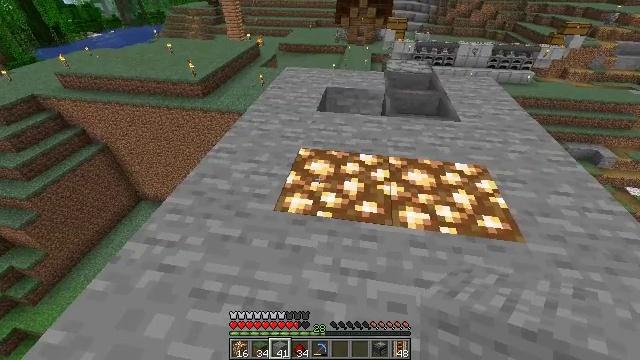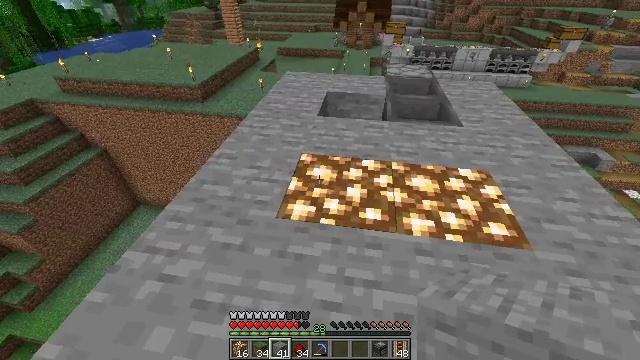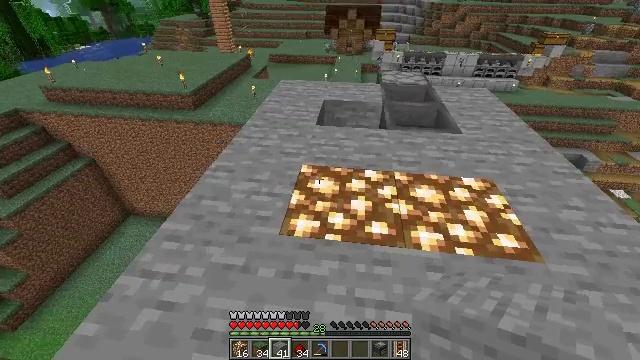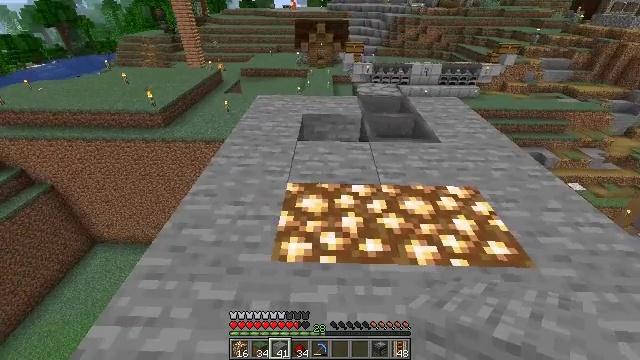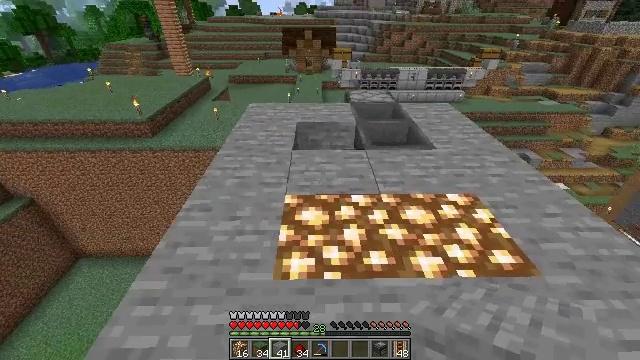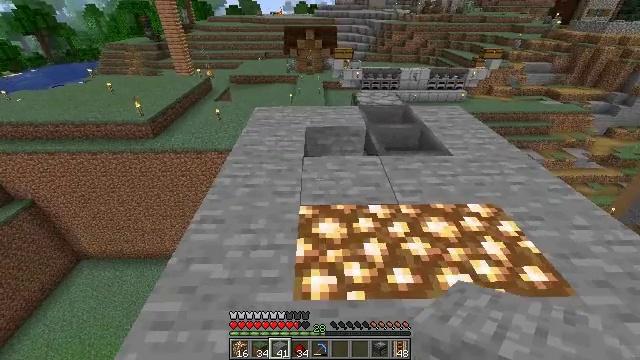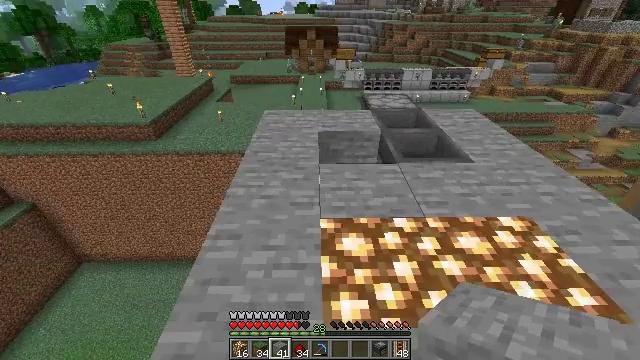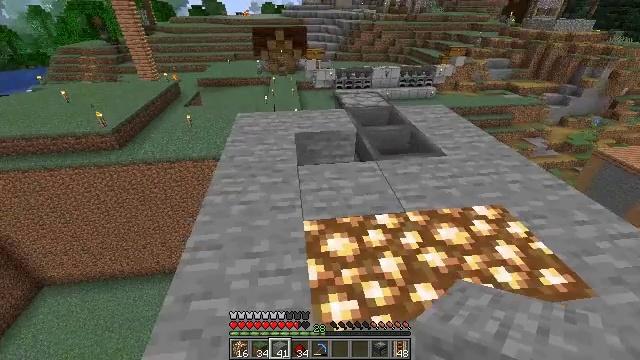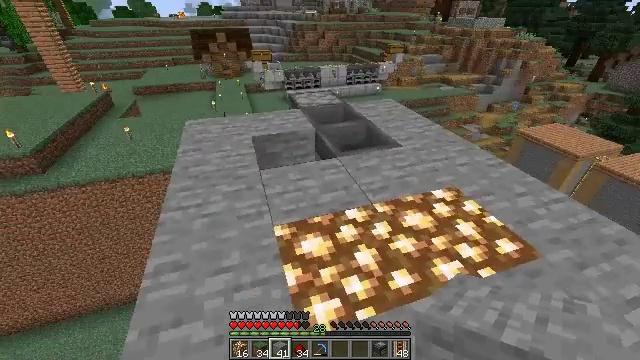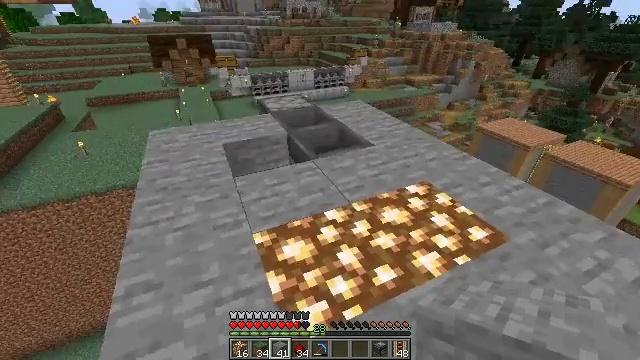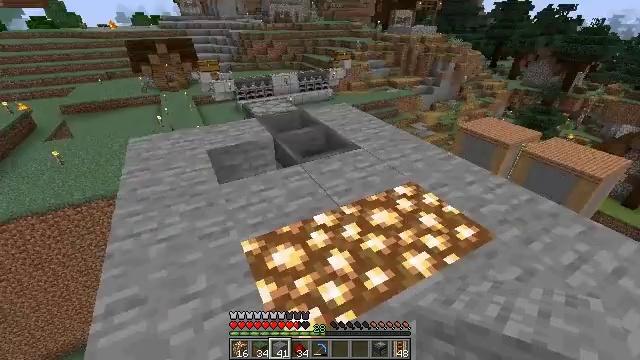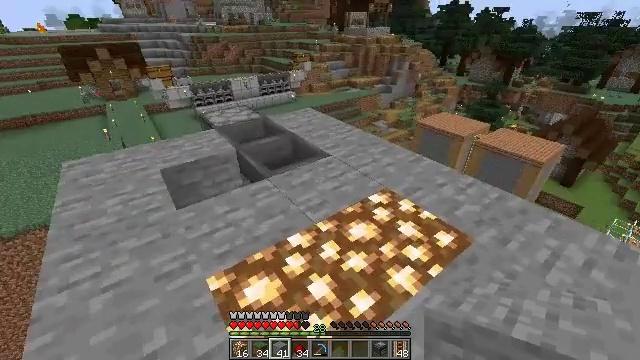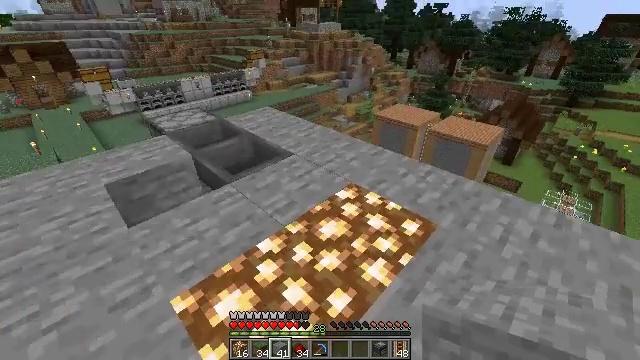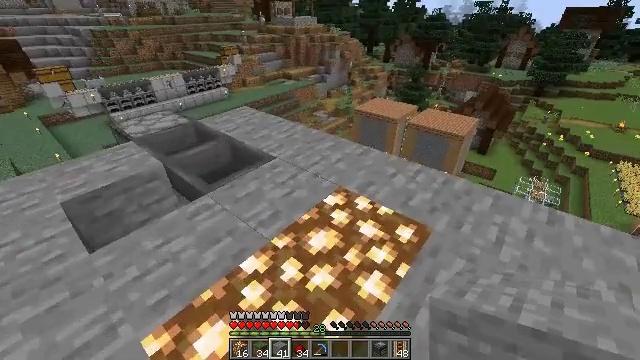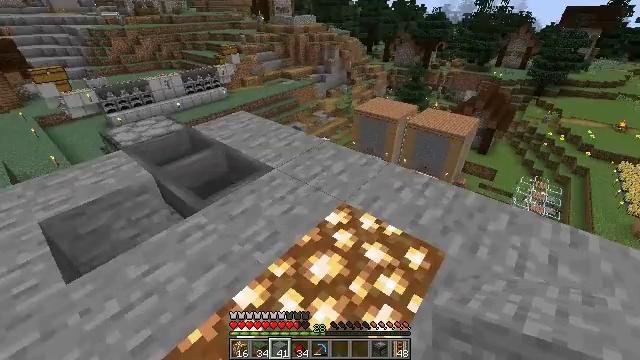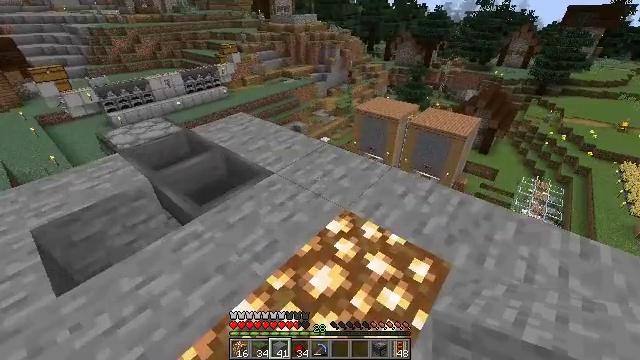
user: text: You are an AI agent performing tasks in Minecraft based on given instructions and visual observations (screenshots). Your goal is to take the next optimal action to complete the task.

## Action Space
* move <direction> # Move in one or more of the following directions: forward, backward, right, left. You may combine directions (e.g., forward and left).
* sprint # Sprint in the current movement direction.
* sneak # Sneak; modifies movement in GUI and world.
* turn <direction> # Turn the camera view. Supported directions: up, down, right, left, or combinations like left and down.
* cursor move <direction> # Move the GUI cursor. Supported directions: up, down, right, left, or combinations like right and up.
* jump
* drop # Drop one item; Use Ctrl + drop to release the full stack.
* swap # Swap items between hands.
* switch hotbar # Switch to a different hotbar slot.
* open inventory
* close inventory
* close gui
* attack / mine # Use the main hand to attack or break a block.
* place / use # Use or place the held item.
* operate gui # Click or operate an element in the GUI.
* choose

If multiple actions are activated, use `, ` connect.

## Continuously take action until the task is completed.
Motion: motion action
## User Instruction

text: Craft a redstone block.
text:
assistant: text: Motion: move forward and move left
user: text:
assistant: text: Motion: move forward and move left, turn right and up
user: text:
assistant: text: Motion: move forward and move left, turn right and up
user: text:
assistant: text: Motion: move forward and move left, turn right and up
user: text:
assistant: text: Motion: move forward and move left
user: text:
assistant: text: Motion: no_op
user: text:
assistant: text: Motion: turn right
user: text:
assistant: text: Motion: turn right
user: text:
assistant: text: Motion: turn right
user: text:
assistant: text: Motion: move forward, turn right
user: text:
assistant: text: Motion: move forward, turn right
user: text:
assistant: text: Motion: move forward, turn right
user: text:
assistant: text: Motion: move forward, turn right and down
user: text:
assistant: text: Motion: move forward
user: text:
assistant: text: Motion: move forward
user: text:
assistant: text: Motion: move forward, turn left
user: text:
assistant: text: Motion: move forward, sprint, turn left
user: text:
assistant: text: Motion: move forward, sprint, turn left and down
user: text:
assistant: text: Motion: move forward, sprint, turn left and down
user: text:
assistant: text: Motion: move forward, turn left and down
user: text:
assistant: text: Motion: move forward
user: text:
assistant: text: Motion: move forward
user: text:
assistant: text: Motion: move forward, turn down
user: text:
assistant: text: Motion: move forward, turn left and down
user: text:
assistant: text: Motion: move forward, turn left and down
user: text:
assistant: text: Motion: turn left and down
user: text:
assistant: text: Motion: no_op
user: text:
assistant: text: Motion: turn left
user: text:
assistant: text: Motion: turn left
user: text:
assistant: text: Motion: move forward, turn left and down